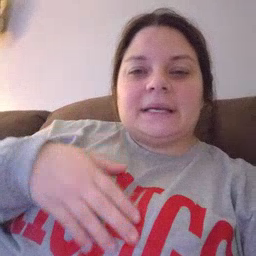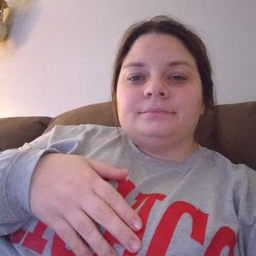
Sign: person